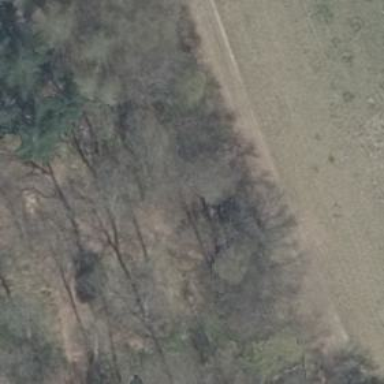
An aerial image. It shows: Dirt track road with grade3 tracktype.